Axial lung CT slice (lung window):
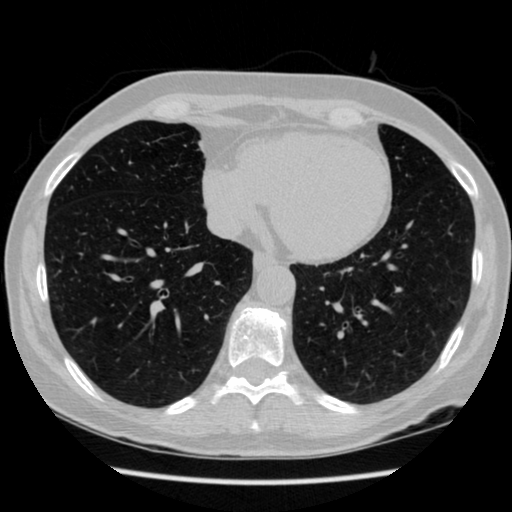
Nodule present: no